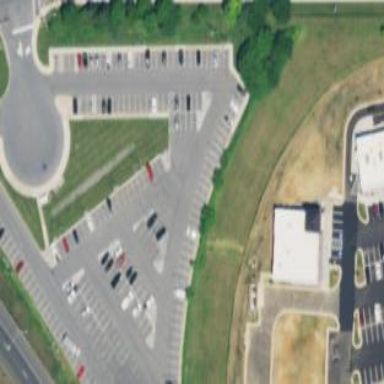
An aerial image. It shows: Parking area with asphalt surface designed for park and ride use.